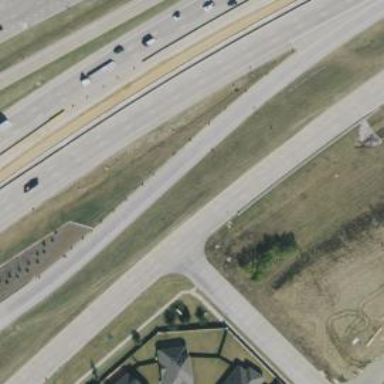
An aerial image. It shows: Secondary road with frontage access.